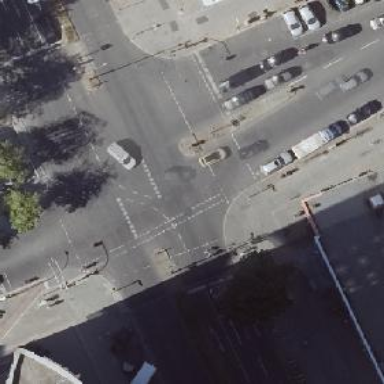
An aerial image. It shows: Road crossing with traffic signals and island.